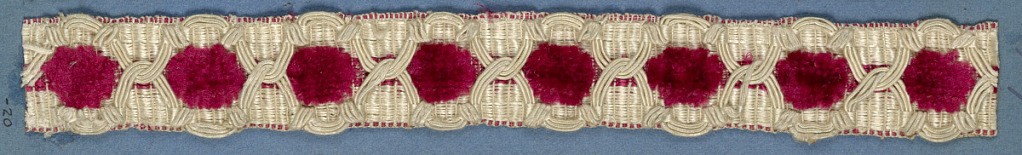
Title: Trimming
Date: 19th century
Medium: silk Technique: velvet
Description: Red and white trimming fragment ornamented with white cord (gimp) arranged to form a pattern of interlocking compartments.